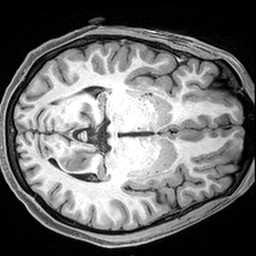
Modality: T1w
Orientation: axial
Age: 25
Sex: male
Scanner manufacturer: siemens
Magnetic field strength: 3 T
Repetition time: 2.4 s
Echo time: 0.0022 s